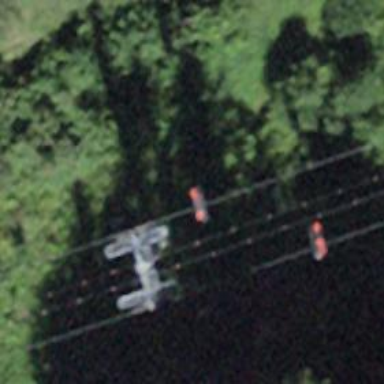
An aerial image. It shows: Pylon used for aerialway.